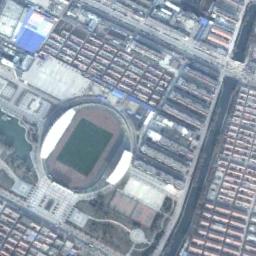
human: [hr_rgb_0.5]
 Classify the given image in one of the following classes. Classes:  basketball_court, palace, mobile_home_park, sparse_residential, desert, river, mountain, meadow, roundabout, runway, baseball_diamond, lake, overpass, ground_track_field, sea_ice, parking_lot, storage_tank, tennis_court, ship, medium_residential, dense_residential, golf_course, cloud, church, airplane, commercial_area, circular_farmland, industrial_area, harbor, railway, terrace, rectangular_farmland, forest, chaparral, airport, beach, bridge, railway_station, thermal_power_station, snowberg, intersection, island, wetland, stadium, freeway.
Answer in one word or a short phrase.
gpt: stadium